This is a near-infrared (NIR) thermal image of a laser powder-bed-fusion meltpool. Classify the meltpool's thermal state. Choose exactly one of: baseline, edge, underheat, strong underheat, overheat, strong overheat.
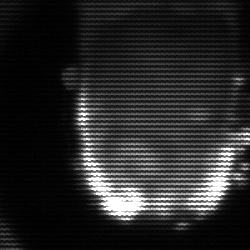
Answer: baseline